Question: I have table "Categories" where primary key is "categoryId". Initially, I made a mistake and did not set identity specification to 'yes'. now I have other tables where 'categoryId' is using as foreign key. I have to identity specification to 'yes' but SQL Server 2005 is not allowing me.
I also tried to remove primary key from this column but then its saying me that child tables will be deleted.
I tried <URL> also but its not upto my request.
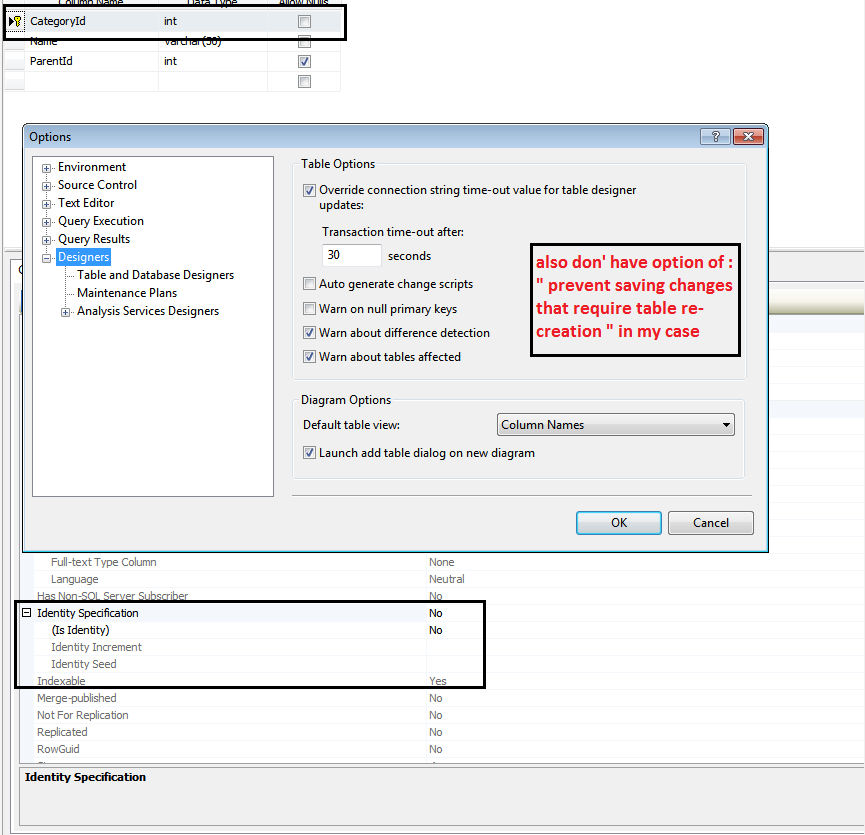
Answer: try this .
go to sql server management studio then :
tools -> options -> designers -> Prevent saving changes that require table re-creation (uncheck this )
after this try again to set identity column